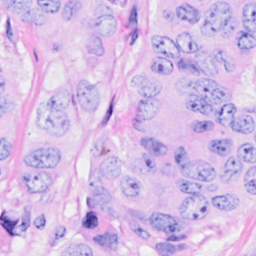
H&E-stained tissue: Breast